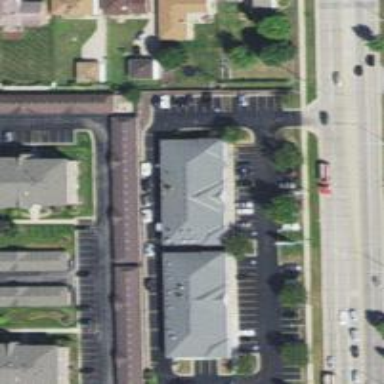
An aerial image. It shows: Convenience shop.